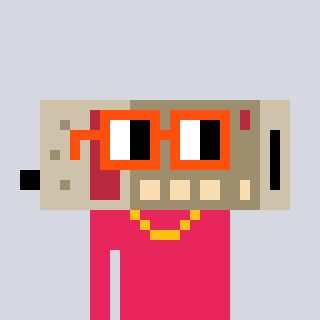
a pixel art character with square orange glasses, a cordless phone-shaped head and a redpinkish-colored body on a cool background